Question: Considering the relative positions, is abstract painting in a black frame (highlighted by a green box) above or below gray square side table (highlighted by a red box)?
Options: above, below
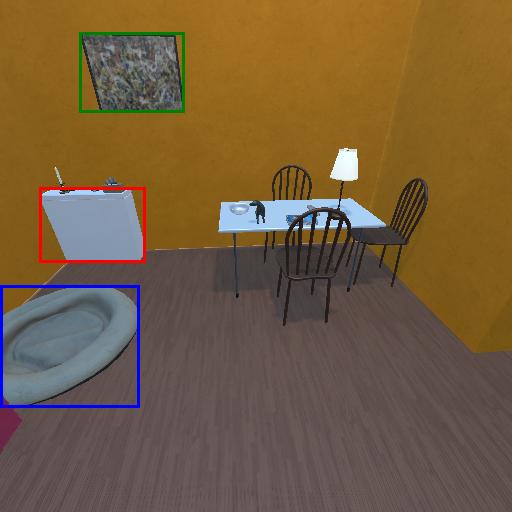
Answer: above